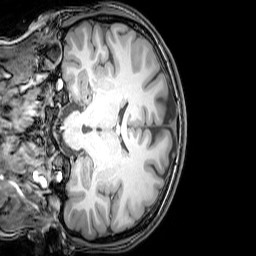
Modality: T1w
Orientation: coronal
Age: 20
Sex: female
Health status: healthy
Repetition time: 0.081 s
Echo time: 0.037 s